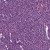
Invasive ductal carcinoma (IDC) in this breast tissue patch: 1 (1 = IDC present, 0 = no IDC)